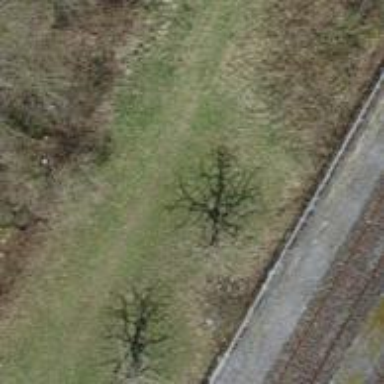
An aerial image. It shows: Grass track with grade 5 tracktype.